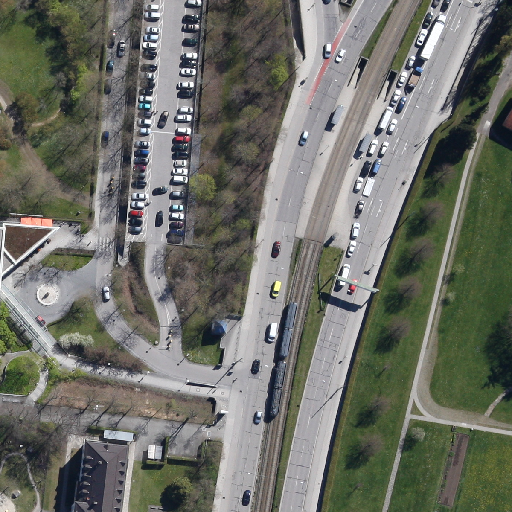
Referring expression: light-duty vehicle driving on the road